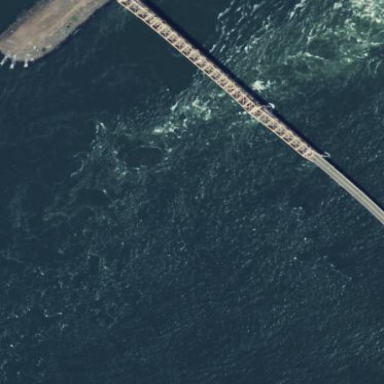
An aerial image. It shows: Man-made bridge.